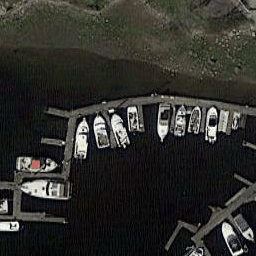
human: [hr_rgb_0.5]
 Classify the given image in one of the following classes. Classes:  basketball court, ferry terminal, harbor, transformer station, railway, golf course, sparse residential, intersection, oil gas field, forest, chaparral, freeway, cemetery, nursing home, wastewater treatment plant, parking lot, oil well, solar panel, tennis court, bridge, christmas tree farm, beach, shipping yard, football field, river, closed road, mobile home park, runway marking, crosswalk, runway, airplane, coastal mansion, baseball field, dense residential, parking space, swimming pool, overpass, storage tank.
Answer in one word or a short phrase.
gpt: harbor